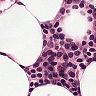
Metastatic tissue present: no